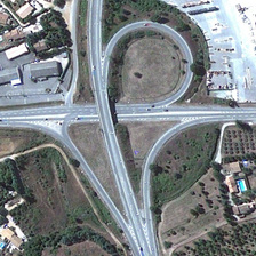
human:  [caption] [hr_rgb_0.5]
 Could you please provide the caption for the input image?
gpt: Some buildings, ponds and green trees surround viaducts and some cars.

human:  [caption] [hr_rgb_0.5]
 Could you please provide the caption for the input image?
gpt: Some buildings, ponds and green trees surround viaducts, and cars.

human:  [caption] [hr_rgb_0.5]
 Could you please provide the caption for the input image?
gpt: Some buildings, ponds and green trees surround some bridges and cars.

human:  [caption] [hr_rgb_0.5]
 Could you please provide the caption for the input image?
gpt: Some buildings, a pond and green trees surround a viaduct and some cars.

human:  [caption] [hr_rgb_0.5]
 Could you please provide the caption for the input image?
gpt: Some buildings, ponds and green trees surround the viaduct and cars.